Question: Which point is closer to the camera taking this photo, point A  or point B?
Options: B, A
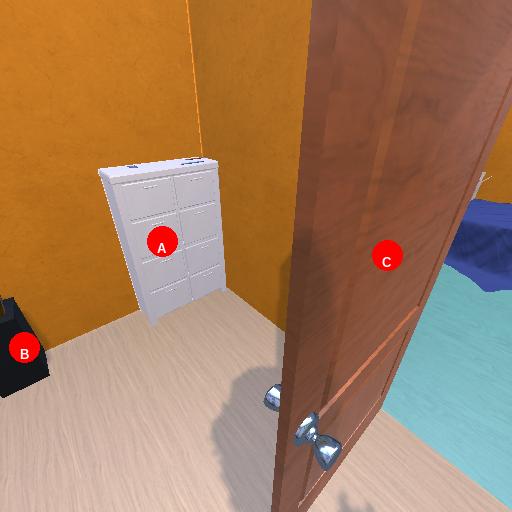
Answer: B